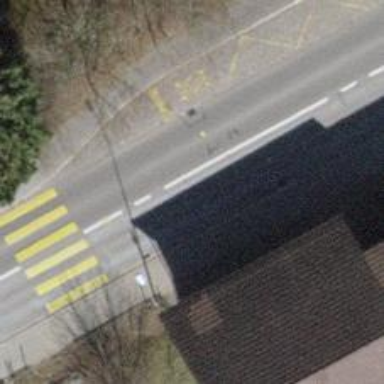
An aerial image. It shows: Public transport stop position.